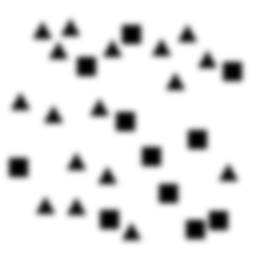
Squares: 11
Triangles: 17
Stars: 0
Total shapes: 28